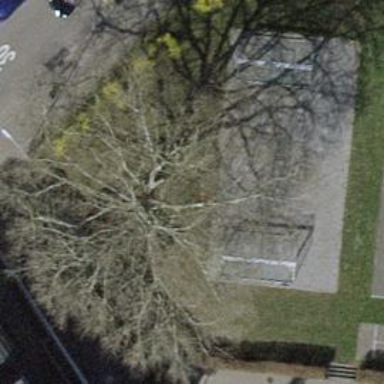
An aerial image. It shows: Tree-lined avenue.